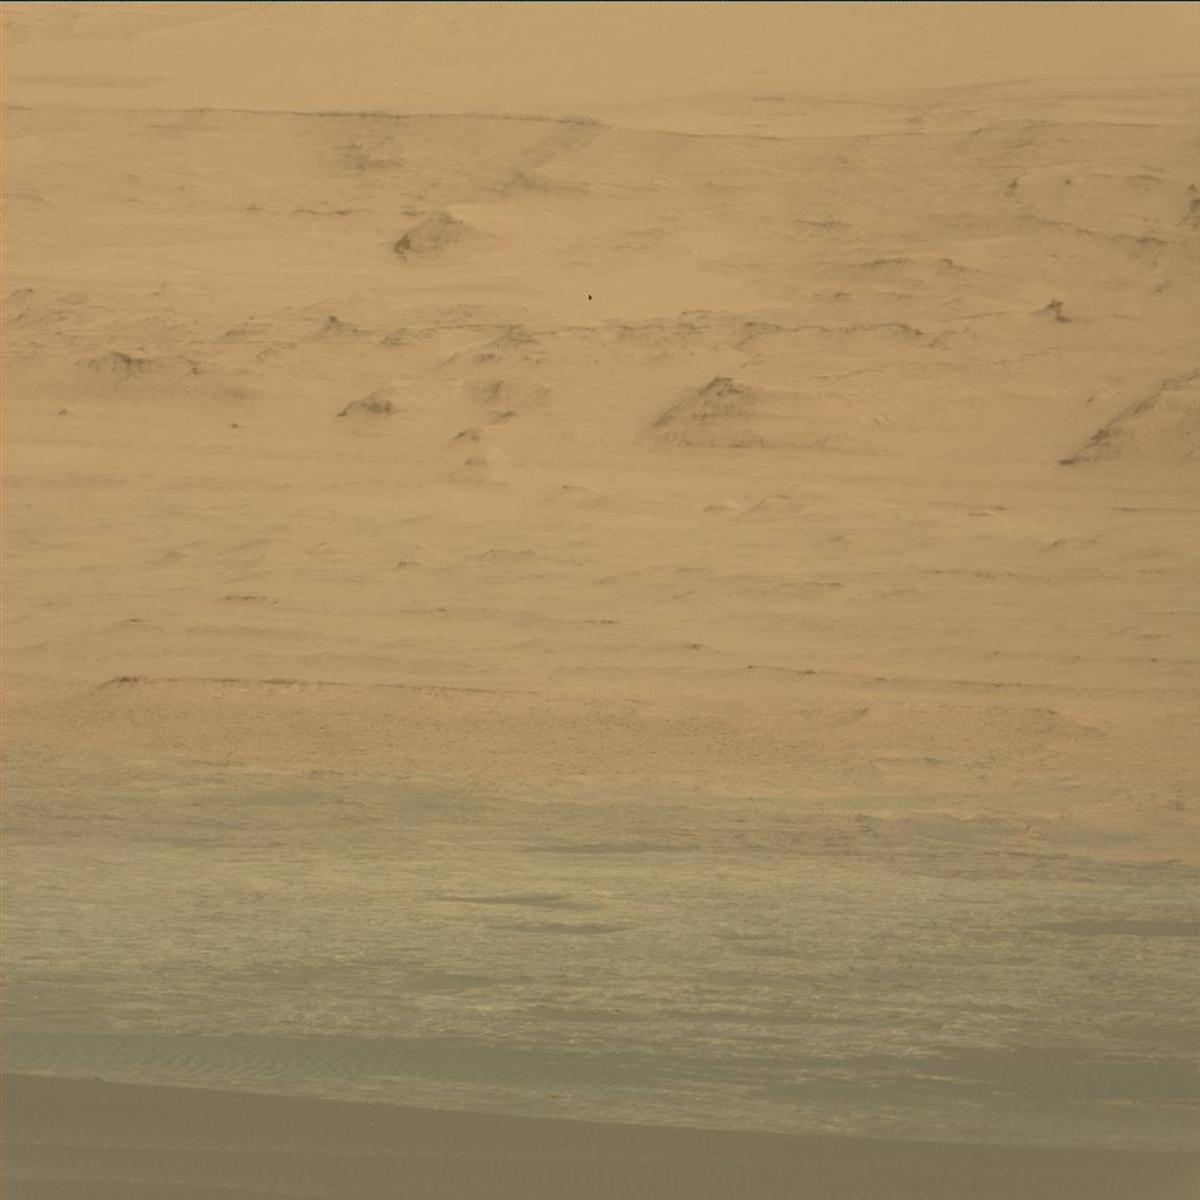
Terrain classes present: Ridge